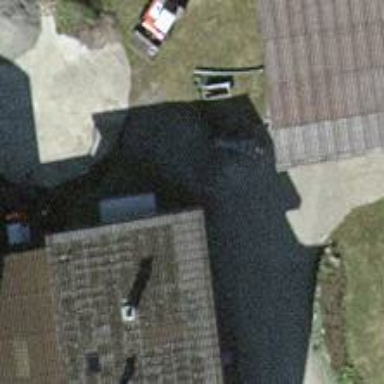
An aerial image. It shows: Driveway made of paving stones.